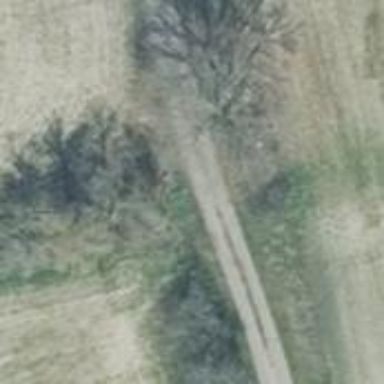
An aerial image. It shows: Sandy track road.